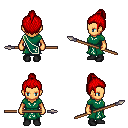
a pixel art fantasy rpg character, female body template, human, tanned skin, sash dress, metal pants, red short topknot hairstyle, black shoes, spear, four views (front, back, left, right), 2x2 character sprite sheet, small pixel art, hard edges, no anti-aliasing